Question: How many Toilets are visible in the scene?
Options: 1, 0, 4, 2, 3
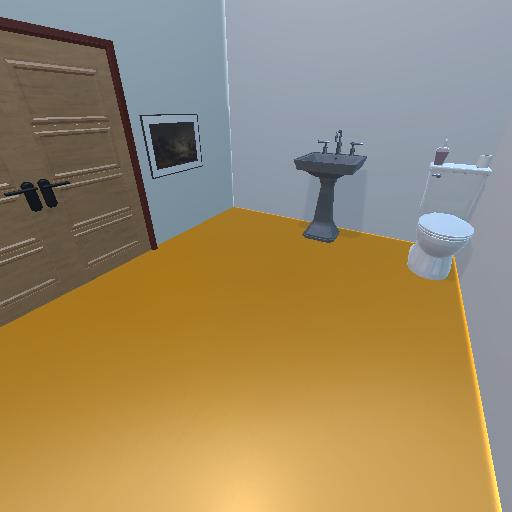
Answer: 1